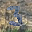
Label: 3